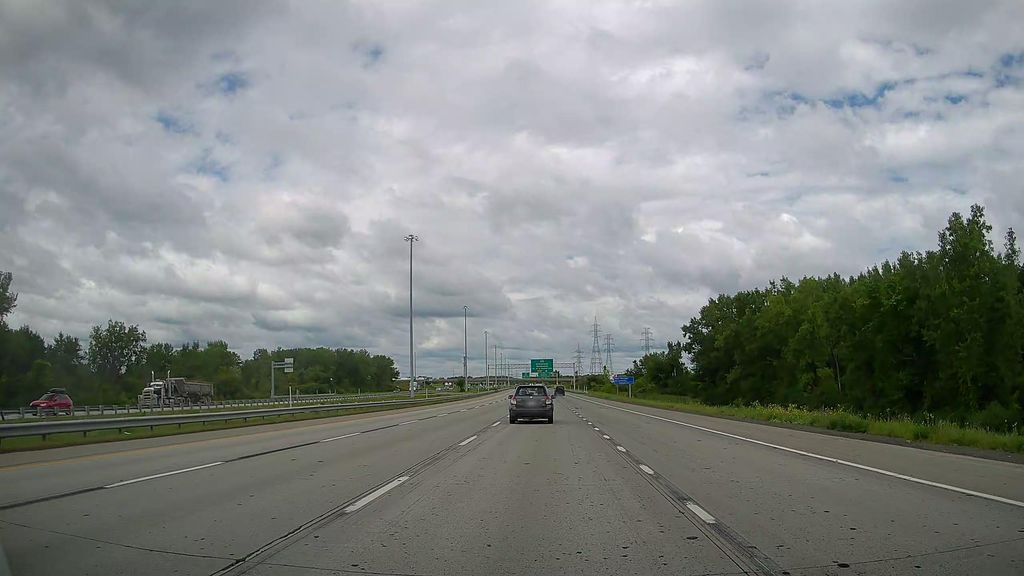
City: montreal